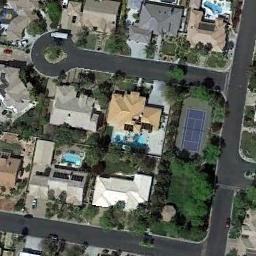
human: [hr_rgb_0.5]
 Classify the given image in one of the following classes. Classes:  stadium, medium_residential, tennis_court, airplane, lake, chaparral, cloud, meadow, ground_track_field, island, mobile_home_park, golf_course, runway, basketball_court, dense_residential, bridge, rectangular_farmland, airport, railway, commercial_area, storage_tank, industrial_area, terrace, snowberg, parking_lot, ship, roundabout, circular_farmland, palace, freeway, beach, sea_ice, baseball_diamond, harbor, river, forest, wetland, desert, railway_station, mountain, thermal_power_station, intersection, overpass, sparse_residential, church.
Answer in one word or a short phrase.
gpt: tennis_court